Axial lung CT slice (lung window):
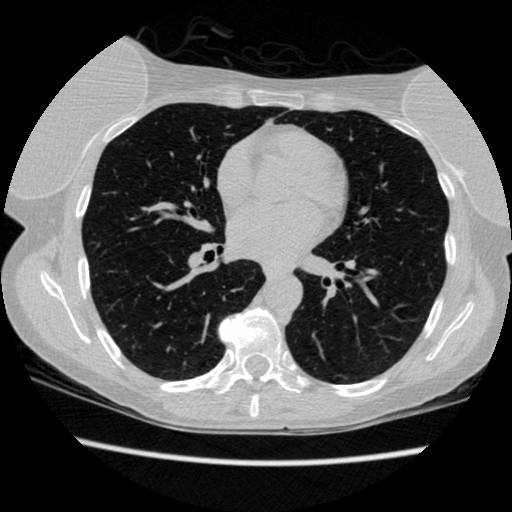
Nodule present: no